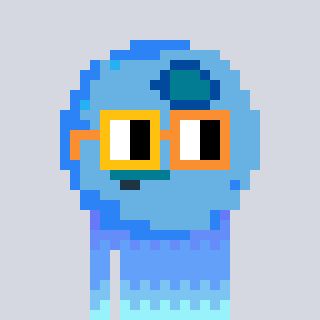
a pixel art character with square yellow and orange glasses, a blueberry-shaped head and a peachy-colored body on a cool background